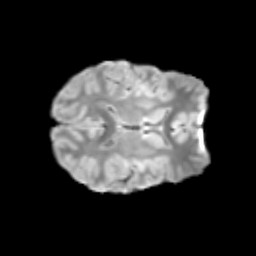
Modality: T2w
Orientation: axial
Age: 14
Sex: female
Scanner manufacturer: siemens
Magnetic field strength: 3 T
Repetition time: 3.8 s
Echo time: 0.07 s